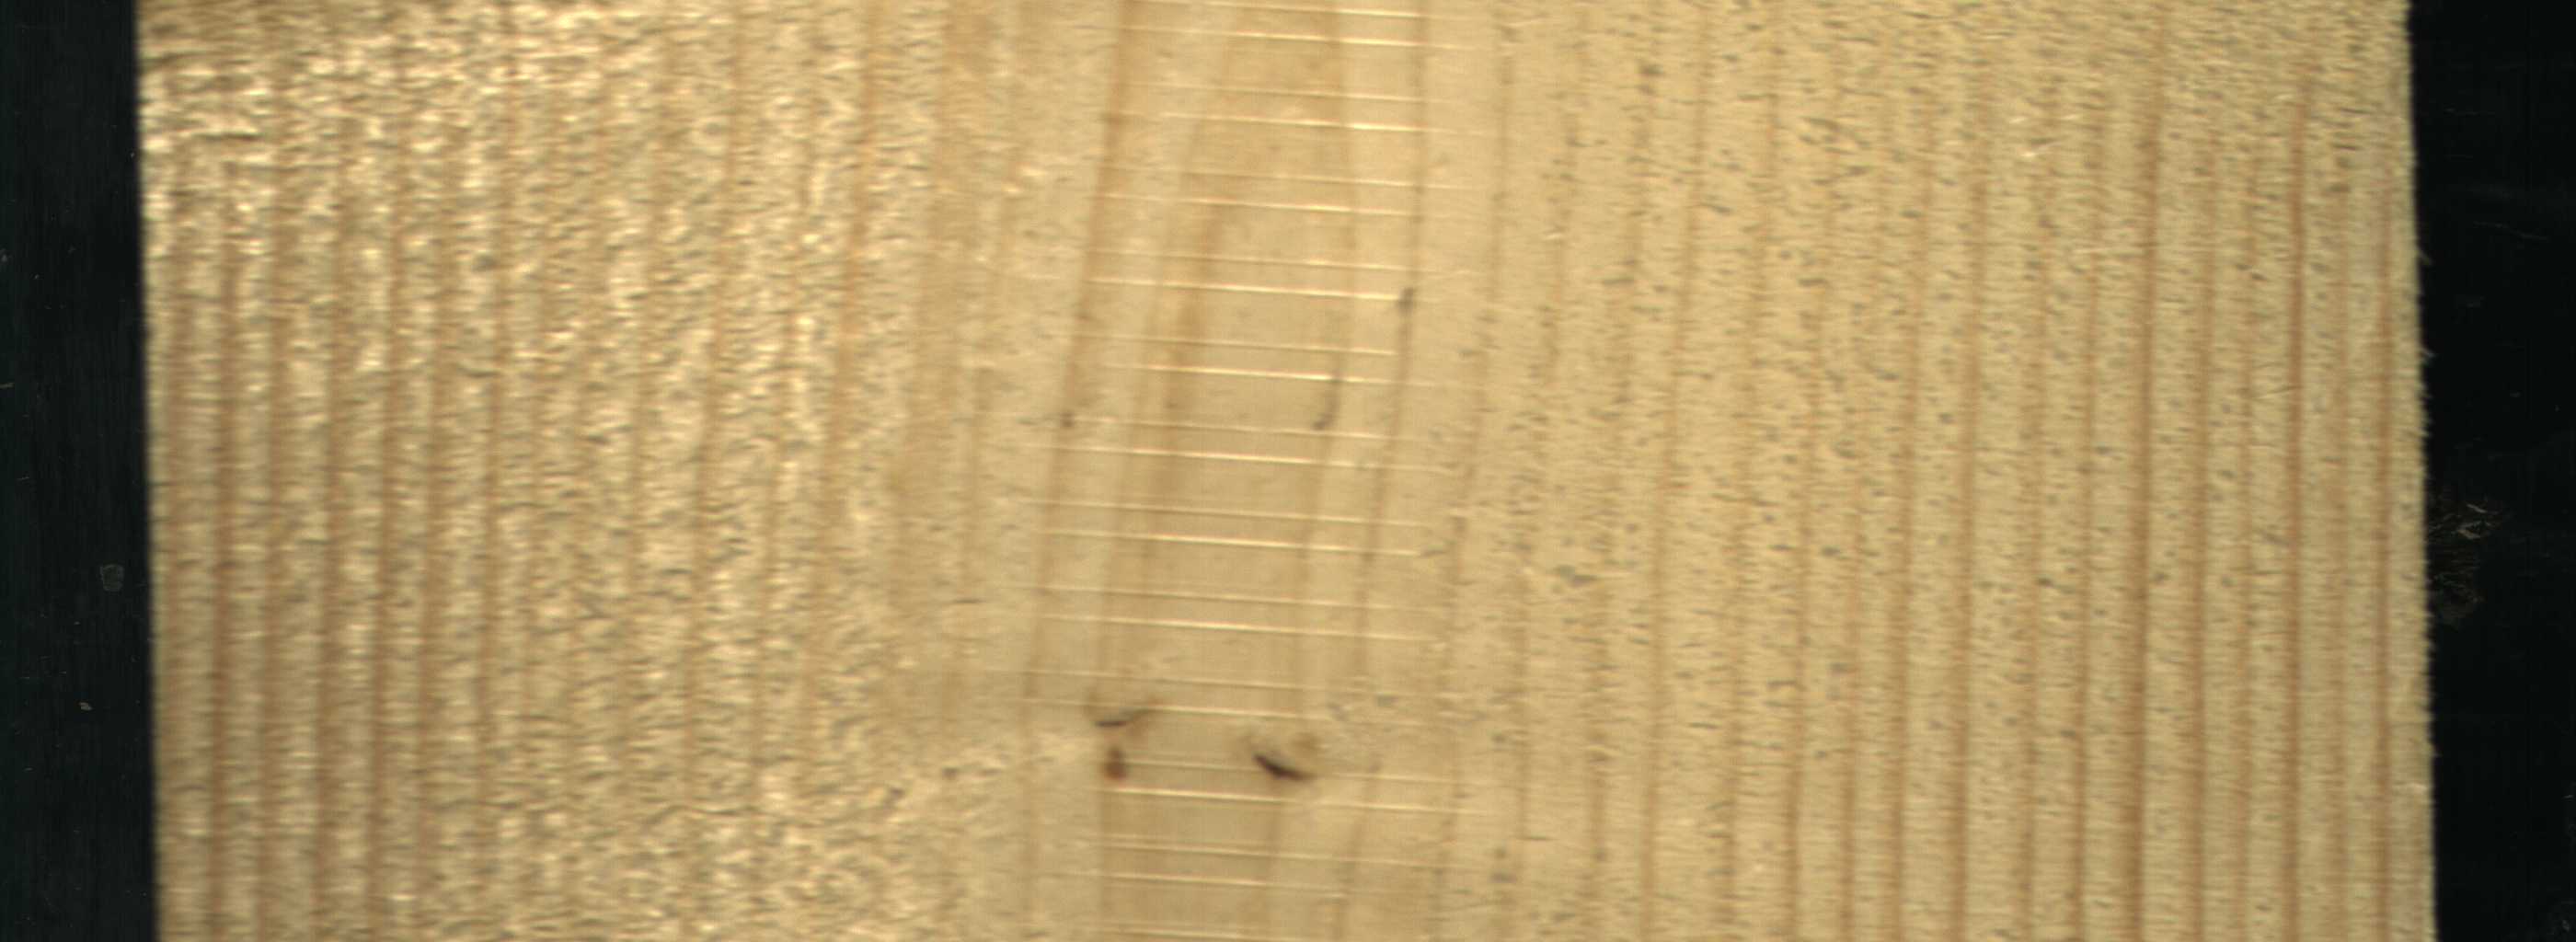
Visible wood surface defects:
Live_Knot